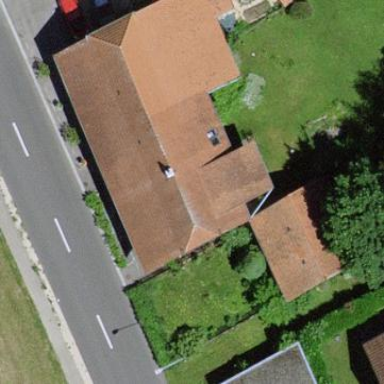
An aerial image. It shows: Residential building.